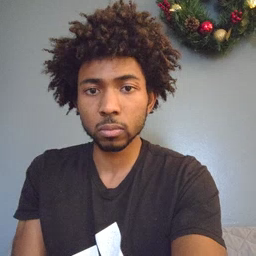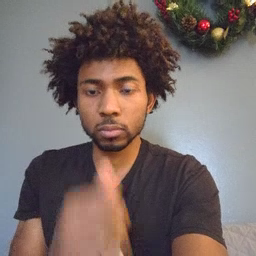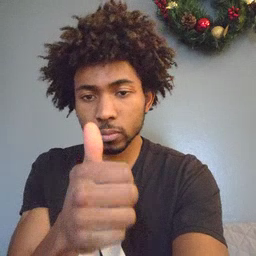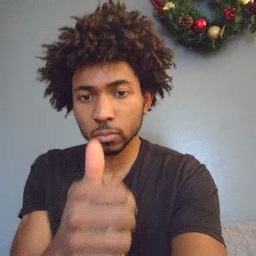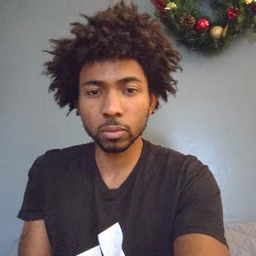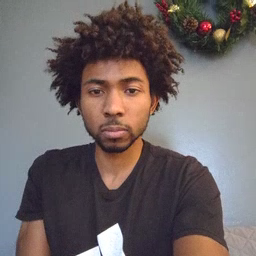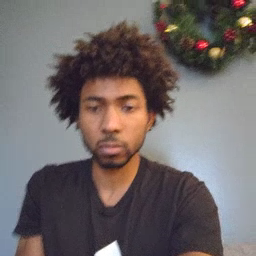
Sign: yourself